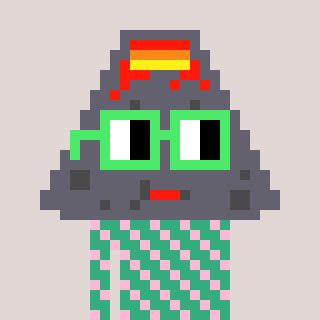
a pixel art character with square light green glasses, a volcano-shaped head and a teal-colored body on a warm background